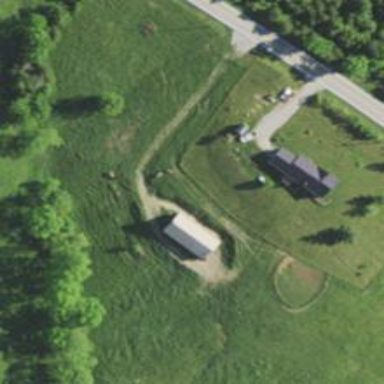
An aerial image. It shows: Driveway leading to service road.